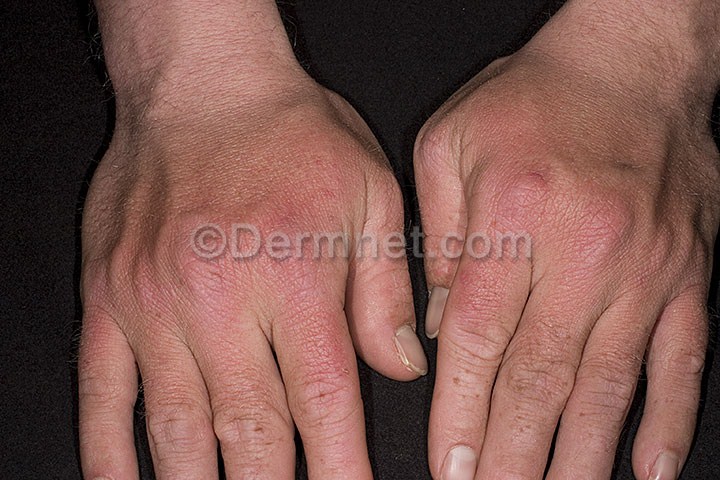
Disease: Light Diseases and Disorders of Pigmentation